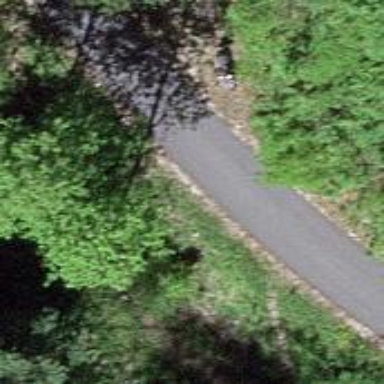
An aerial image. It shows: Service road with smooth asphalt surface of grade 1 tracktype.